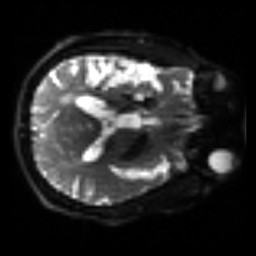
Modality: sbref
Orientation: axial
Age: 59
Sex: male
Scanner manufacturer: siemens
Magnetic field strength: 3 T
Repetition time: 3.2 s
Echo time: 0.081 s